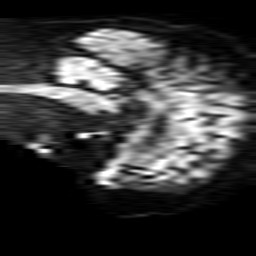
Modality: TRACE
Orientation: sagittal
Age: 60
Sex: male
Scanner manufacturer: philips
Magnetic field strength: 1.5 T
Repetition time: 4.024 s
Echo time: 0.1015 s